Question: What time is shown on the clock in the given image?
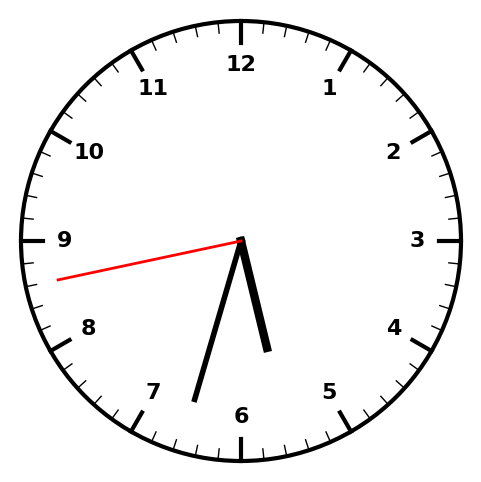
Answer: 05:32:43